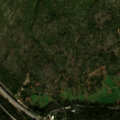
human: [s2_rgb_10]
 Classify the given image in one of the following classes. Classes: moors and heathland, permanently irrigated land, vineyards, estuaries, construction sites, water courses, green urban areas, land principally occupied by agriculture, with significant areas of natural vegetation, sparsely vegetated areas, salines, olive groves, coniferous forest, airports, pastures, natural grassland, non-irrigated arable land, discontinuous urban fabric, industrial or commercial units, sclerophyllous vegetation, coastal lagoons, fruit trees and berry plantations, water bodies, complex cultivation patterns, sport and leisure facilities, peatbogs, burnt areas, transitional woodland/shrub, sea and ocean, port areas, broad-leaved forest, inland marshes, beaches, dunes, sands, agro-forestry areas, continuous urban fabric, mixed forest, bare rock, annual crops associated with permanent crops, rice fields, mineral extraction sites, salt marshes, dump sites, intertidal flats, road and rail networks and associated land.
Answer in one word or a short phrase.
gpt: olive groves, complex cultivation patterns, mixed forest, sclerophyllous vegetation, transitional woodland/shrub